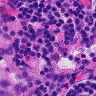
Metastatic tissue present: no